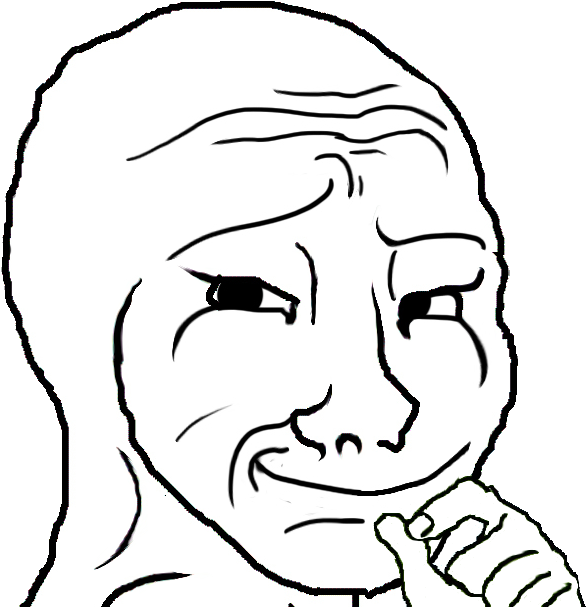
Label: 5_Smugjak